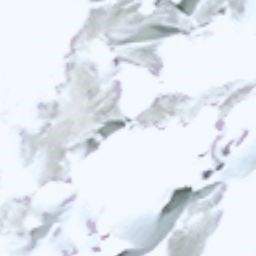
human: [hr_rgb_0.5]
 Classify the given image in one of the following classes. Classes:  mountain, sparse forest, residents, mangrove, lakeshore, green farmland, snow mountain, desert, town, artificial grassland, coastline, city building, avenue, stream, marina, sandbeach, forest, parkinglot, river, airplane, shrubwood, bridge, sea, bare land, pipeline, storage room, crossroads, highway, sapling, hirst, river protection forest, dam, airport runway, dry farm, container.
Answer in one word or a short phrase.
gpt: snow mountain